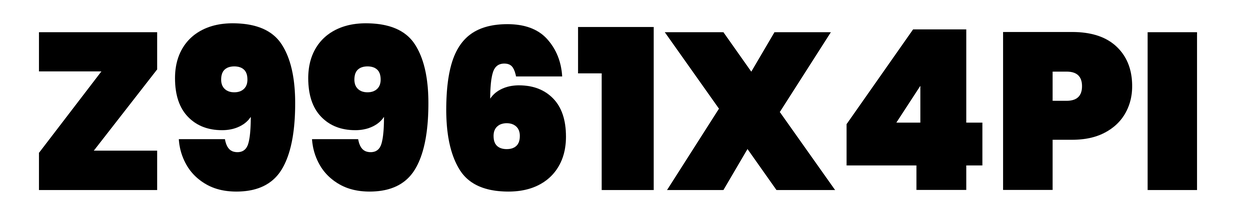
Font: Poppins-Black